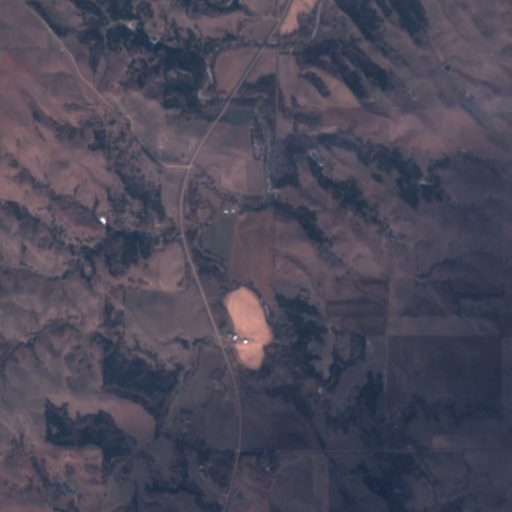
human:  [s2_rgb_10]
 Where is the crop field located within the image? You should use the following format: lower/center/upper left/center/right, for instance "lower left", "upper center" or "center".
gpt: The crop field is located in the upper center of the image.
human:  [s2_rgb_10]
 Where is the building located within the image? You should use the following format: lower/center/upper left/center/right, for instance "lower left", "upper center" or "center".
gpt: The building is located in the upper center of the image.
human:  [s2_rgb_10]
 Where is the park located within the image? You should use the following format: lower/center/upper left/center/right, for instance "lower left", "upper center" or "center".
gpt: There is no park in the image.